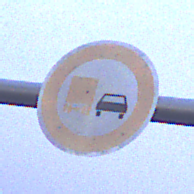
Verkehrszeichen: UeberholverbotKraftfahrzeuge
Umgebung: Outdoor, Urban
Tageszeit: SunriseSunset
Wetter: Overcast
Licht: Natural
Jahreszeit: NotSpecified
Kontrast: LowContrast